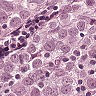
Metastatic tissue present: yes